Field crop: maize
Growth stage: 2
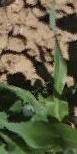
Species: maize